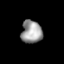
Tissue: lung
Cell type: T cells
Senescence score: 0.2315
Nuclear area (px): 466
Mean DAPI intensity: 154.981